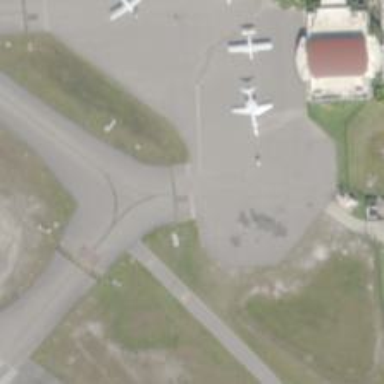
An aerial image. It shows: Image of taxiway at airport.